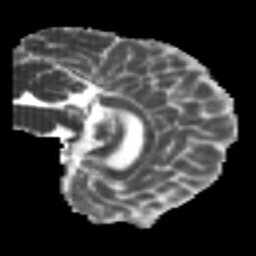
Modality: MD
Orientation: sagittal
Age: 20
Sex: male
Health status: healthy
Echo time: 0.074 s